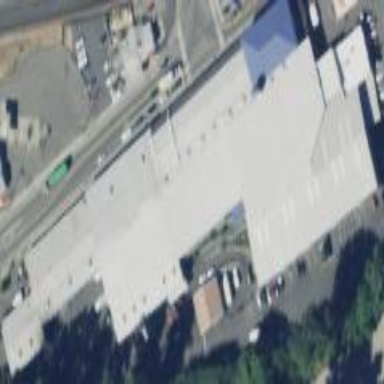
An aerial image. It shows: Warehouse building.